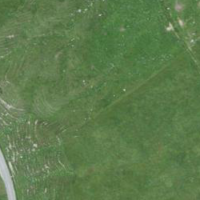
EUNIS habitat code: 26
Species observed at this site:
Traunsteinera globosa